Question: I have a 'ListView' where I add as 'Items' some 'ListViewItem's. The 'View' property is set to 'Details'. When the 'ListView' is displayed the 'ListViewItem's haven't any border (top and bottom line that separates one item from another).
How can I do to add a border to all my items?
An example:

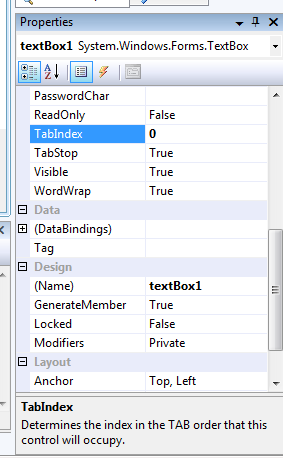
Answer: For whatever reason, Gridlines aren't supported by the CF control, though the underlying native ListView does. P/Invoke to the rescue.
'''
private const uint LVM_FIRST = 0x1000;
private const uint LVM_SETEXTENDEDLISTVIEWSTYLE = LVM_FIRST + 54;
private const uint LVM_GETEXTENDEDLISTVIEWSTYLE = LVM_FIRST + 55;
private const uint LVS_EX_GRIDLINES = 0x00000001;
[DllImport("coredll.dll")]
private static extern uint SendMessage(IntPtr hwnd, uint msg, uint wparam, uint lparam);
public void EnableGridlines(ListView listView)
{
var style = SendMessage(
listView.Handle,
LVM_GETEXTENDEDLISTVIEWSTYLE,
0,
0);
style |= LVS_EX_GRIDLINES;
var style = SendMessage(
listView.Handle,
LVM_SETEXTENDEDLISTVIEWSTYLE,
0,
style);
}
'''